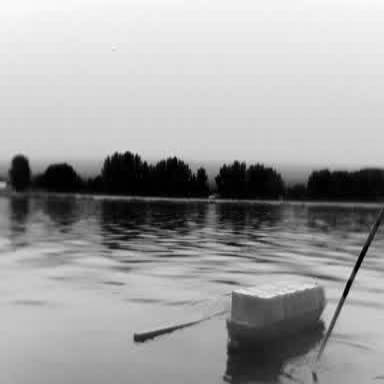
There is a fishing_boat in the infrared image.